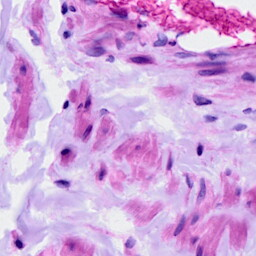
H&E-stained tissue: Ovarian